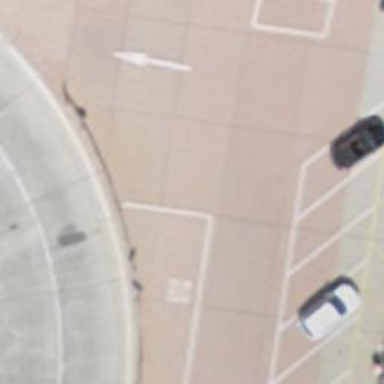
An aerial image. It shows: Road serving as parking aisle.